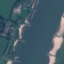
Label: River